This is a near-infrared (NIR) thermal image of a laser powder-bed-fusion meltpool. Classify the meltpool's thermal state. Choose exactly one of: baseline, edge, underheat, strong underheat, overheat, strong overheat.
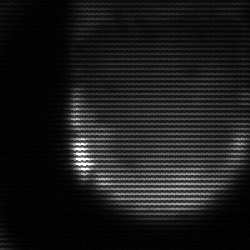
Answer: edge